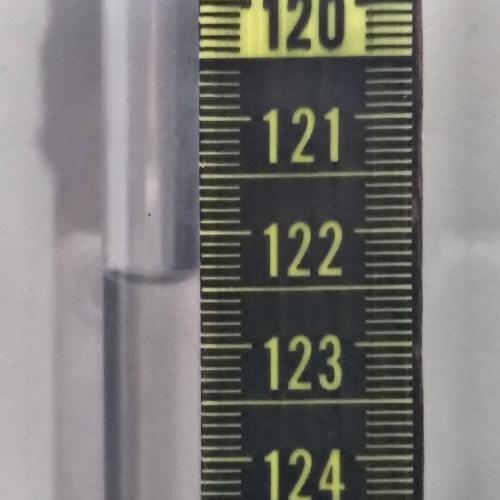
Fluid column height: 122.4 cm